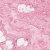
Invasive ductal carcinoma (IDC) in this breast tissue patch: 0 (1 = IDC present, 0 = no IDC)